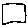
Label: square